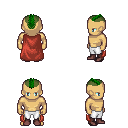
a pixel art fantasy rpg character, male body template, human, tanned skin, maroon cape, white pants, green short mohawk hairstyle, maroon shoes, four views (front, back, left, right), 2x2 character sprite sheet, small pixel art, hard edges, no anti-aliasing